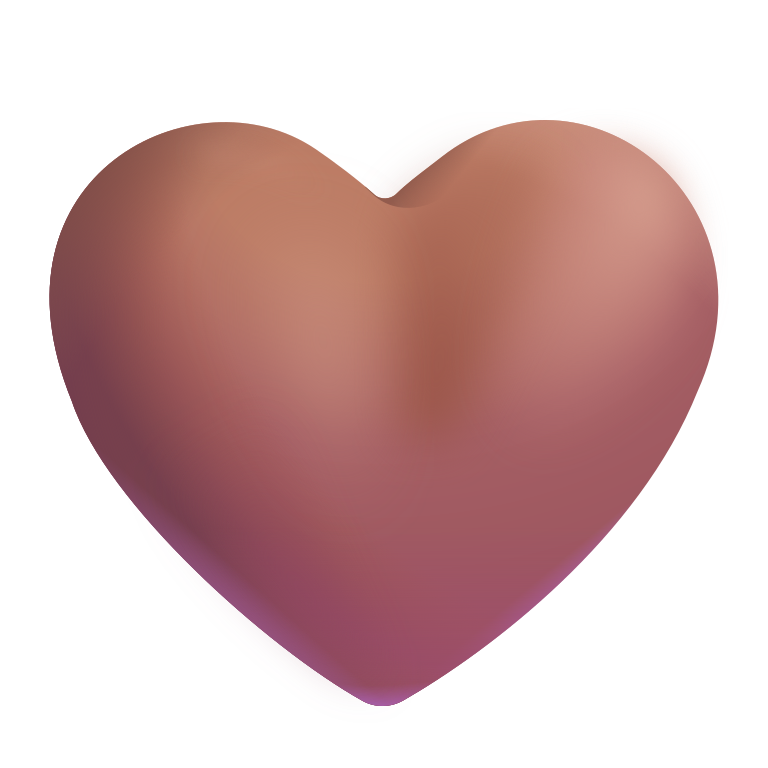
brown heart color